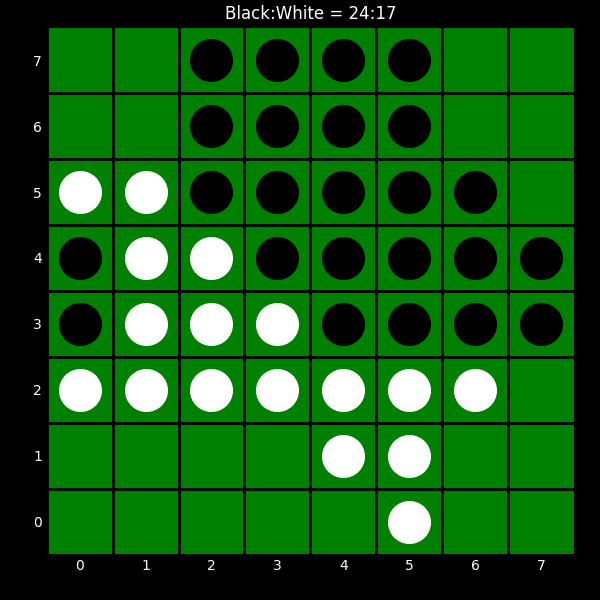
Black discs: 24
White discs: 17